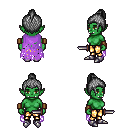
a pixel art fantasy rpg character, female body template, orc, green skin, maroon tattered cape, gold greaves, gray short topknot hairstyle, leather bracers, metal boots, dagger, four views (front, back, left, right), 2x2 character sprite sheet, small pixel art, hard edges, no anti-aliasing